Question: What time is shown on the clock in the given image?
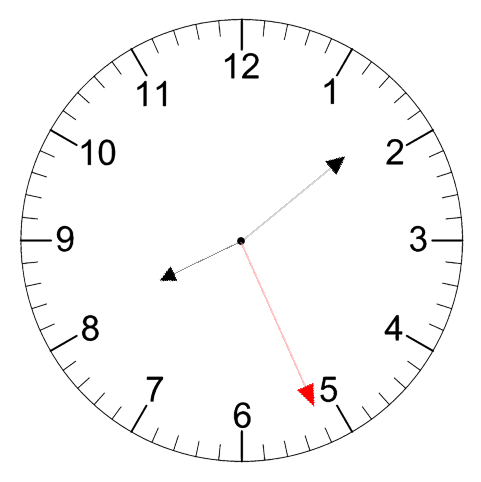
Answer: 08:08:26